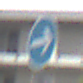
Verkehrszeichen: VorgeschriebeneFahrtrichtungHierRechts
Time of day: Midday
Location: Outdoor (Urban)
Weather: Overcast
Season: NotSpecified
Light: Natural